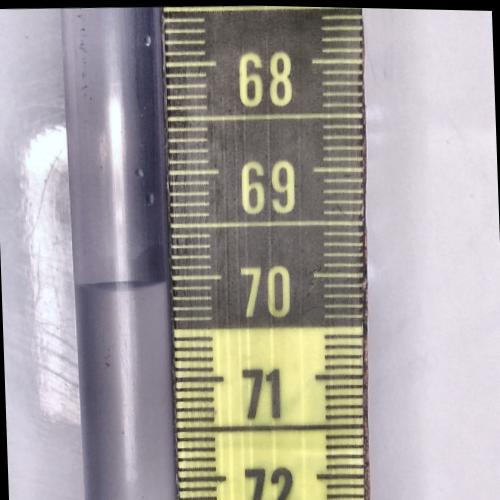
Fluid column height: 70.0 cm